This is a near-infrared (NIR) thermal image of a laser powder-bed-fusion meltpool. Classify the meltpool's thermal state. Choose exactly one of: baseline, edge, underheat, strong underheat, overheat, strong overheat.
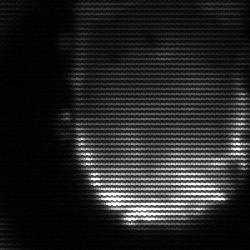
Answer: baseline